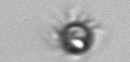
Label: Ciliophora